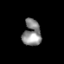
Tissue: lung
Cell type: Epithelial cells
Senescence score: 0.2378
Nuclear area (px): 459
Mean DAPI intensity: 139.214